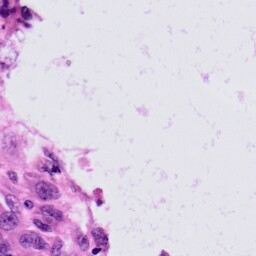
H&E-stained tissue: Skin